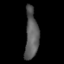
Tissue: lung
Cell type: T cells
Senescence score: 0.5626
Nuclear area (px): 651
Mean DAPI intensity: 91.261